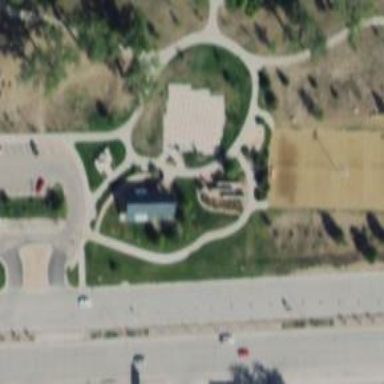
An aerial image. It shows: Historic memorial.